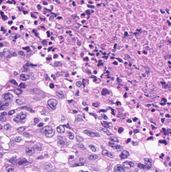
Tumor epithelial tissue: yes
Tumor-associated stroma tissue: no
Normal tissue: no